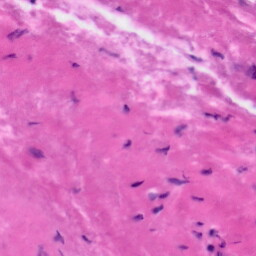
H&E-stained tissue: Tonsil